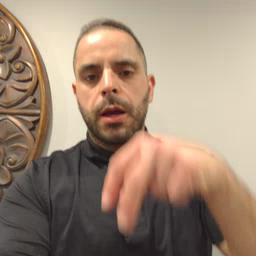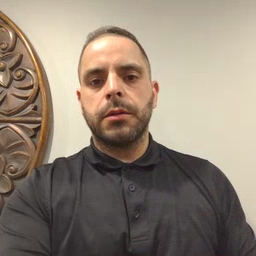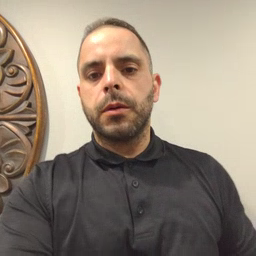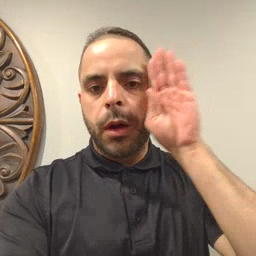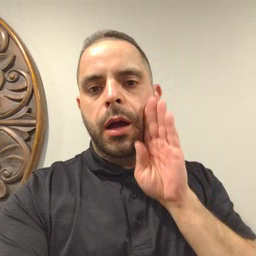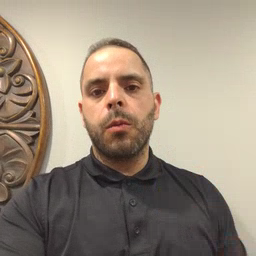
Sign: brown